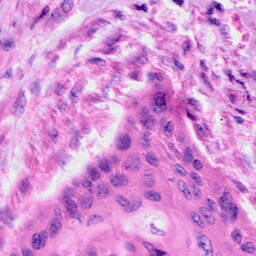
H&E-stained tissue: Cervix